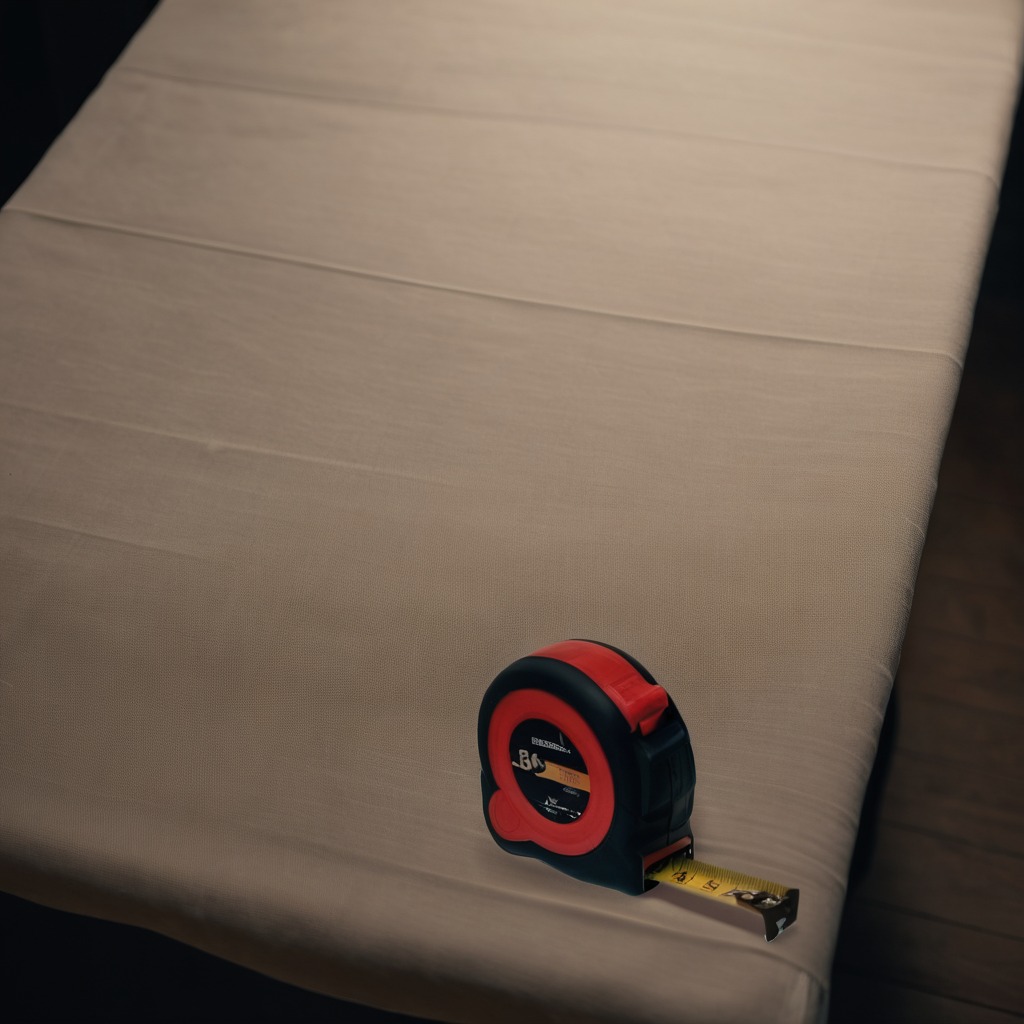
A measuring tape lying on the wooden table.